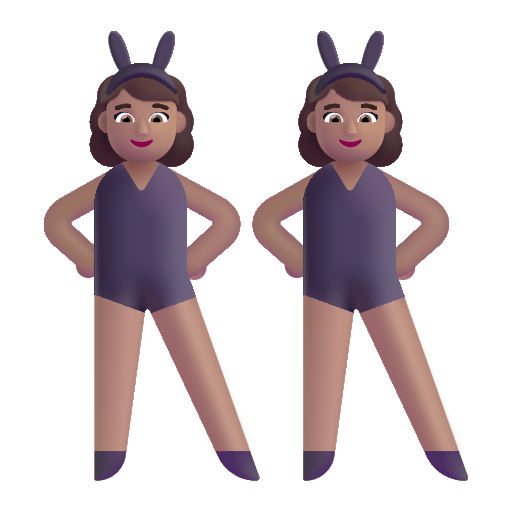
woman with bunny ears color